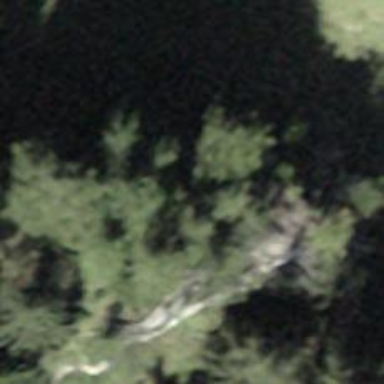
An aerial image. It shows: Cliff in nature.